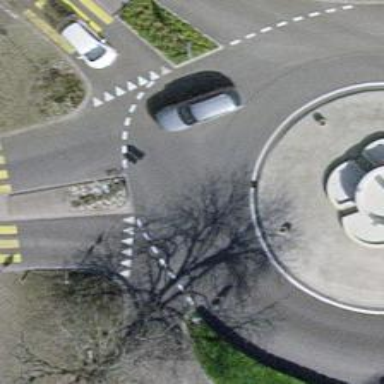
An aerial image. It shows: Secondary road around roundabout.